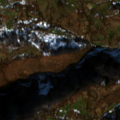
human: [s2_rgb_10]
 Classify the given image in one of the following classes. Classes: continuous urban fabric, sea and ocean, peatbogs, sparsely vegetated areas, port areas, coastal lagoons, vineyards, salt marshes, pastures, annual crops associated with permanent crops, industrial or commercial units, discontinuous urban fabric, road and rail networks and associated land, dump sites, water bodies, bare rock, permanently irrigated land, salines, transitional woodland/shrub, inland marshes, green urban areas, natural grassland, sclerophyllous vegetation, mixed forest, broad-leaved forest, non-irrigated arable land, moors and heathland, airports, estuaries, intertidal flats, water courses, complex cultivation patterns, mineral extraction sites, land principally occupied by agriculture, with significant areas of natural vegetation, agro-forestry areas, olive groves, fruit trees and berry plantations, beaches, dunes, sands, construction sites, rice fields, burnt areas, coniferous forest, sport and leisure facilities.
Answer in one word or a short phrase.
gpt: complex cultivation patterns, land principally occupied by agriculture, with significant areas of natural vegetation, broad-leaved forest, transitional woodland/shrub